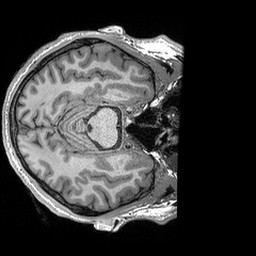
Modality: T1w
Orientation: axial
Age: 25
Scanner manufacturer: siemens
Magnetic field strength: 3 T
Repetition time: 2.3 s
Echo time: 0.00296 s